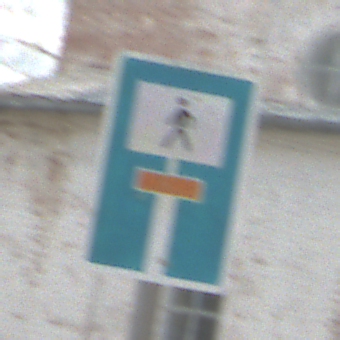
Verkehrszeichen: SackgasseFussgaengerDurchlaessig
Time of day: MorningAfternoon
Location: Outdoor (Nature)
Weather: PartlyCloudy
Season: Autumn
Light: Natural